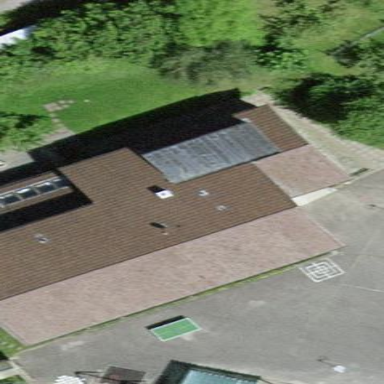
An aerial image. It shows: School building.